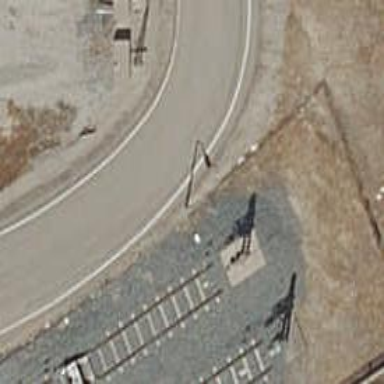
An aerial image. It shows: Disused railway yard with electrified contact lines.